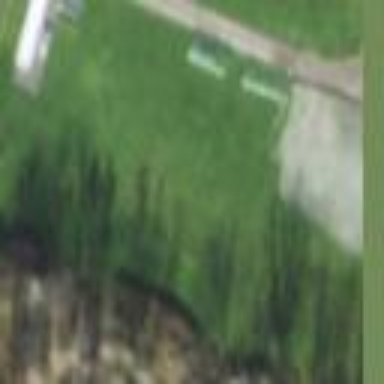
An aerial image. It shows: Soccer pitch for leisureland activities.